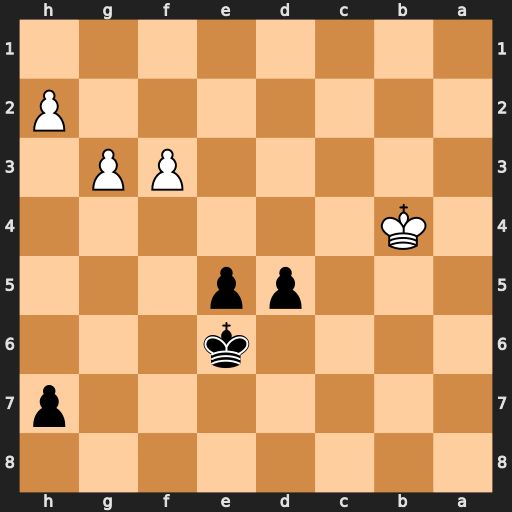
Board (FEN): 8/7p/4k3/3pp3/1K6/5PP1/7P/8
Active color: b
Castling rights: -
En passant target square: -
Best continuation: Kf5 Kc3 e4 fxe4+ Kxe4